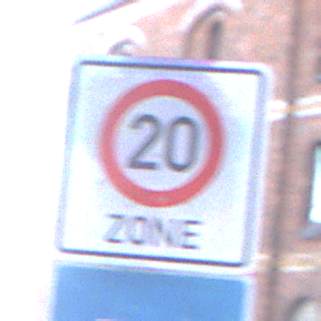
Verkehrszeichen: BeginnZone20
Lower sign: Sackgasse
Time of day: SunriseSunset
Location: Outdoor (Urban)
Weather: Clear
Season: NotSpecified
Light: Natural